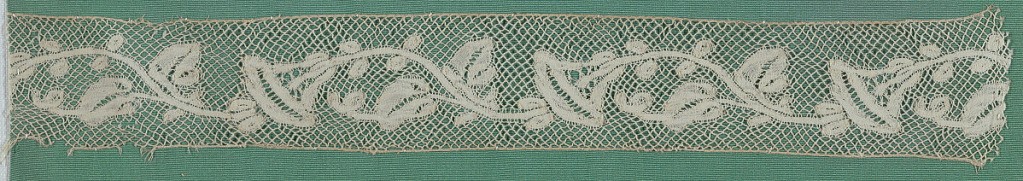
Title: Band
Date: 19th century
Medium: cotton Technique: bobbin lace (late Valenciennes ground)
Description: cu study group
Curving stem with leaves and flowers.